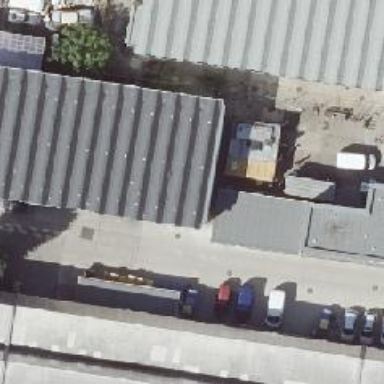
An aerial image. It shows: Flat-roofed commercial building.